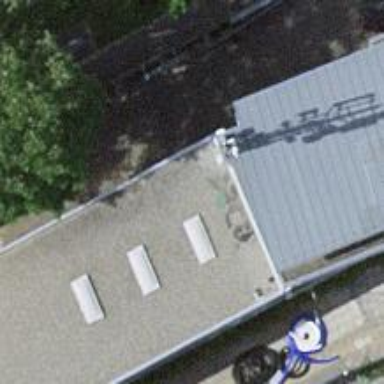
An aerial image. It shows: Mast tower used for communication.